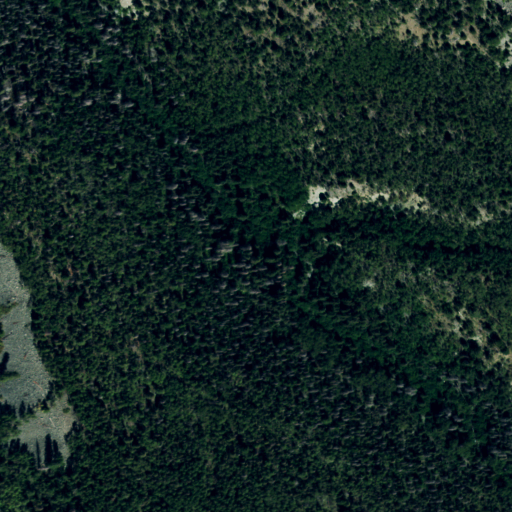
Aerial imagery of valley in Colorado named California Gulch containing mixed forest, deciduous forest, evergreen forest, and shrub